Question: I am using a 'pyplot' to draw loglog graph. Here is the code:
'''
data = [...] # a list of int values
from scipy.stats import itemfreq
tmp = itemfreq(data) # Get the item frequencies
x = tmp[:, 0] # unique values in data
y = tmp[:, 1] # freq
import matplotlib.pyplot as plt
plt.loglog(x, y, basex=2, basey=2)
plt.show()
'''
And I get this image:

But I don't want the data points to be connected by lines which seems very ugly. How can I do this?
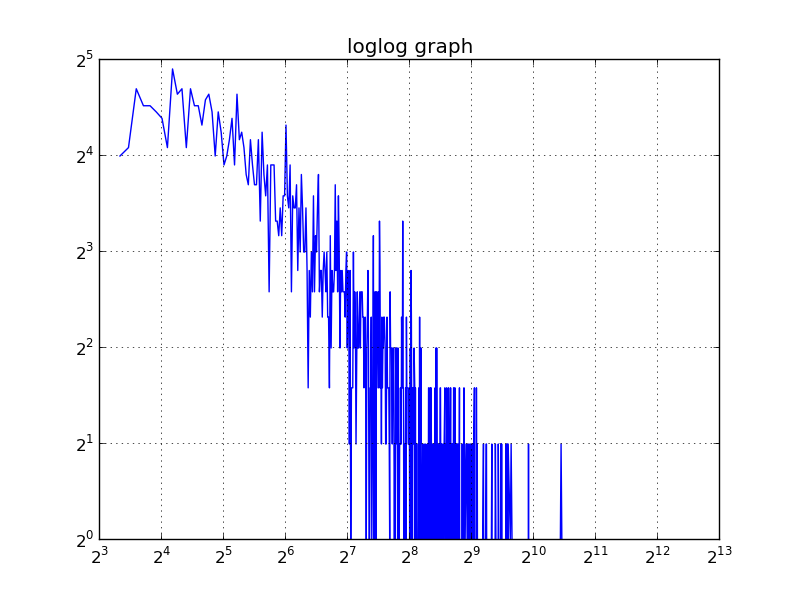
Answer: You can give the <URL> function several different keyword arguments which will change the format of your plot, such as 'linestyle', 'marker', and their respective colours.
'''
data = [...] # a list of int values
from scipy.stats import itemfreq
tmp = itemfreq(data) # Get the item frequencies
x = tmp[:, 0] # unique values in data
y = tmp[:, 1] # freq
import matplotlib.pyplot as plt
plt.loglog(x, y, basex=2, basey=2, linestyle='None',
marker='x', markeredgecolor='red')
plt.show()
'''
Alternatively you can give a string as a third positional argument which can select the formatting in a simpler way, such as 'plt.loglog(x, y, 'rx')' which will give the same formatting as above (no line with red crosses). The format string arguments available can be found <URL>.